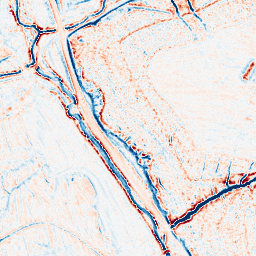
Category: edge_preserving
Decomposition family: bilateral
Decomposition parameters: d: 9
sigma_color: 75
sigma_space: 100
Upsampling method: sinc_hamming
Upsampling parameters: scale: 2
kernel_size: 8
Upsampling scale: 2